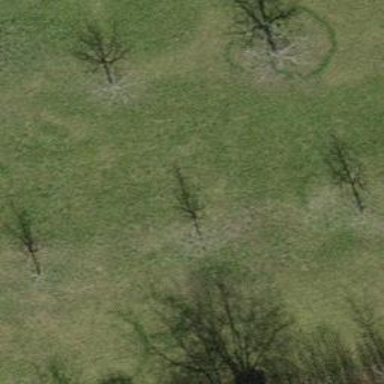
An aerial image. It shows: Urban tree adds touch of nature to the surroundings.